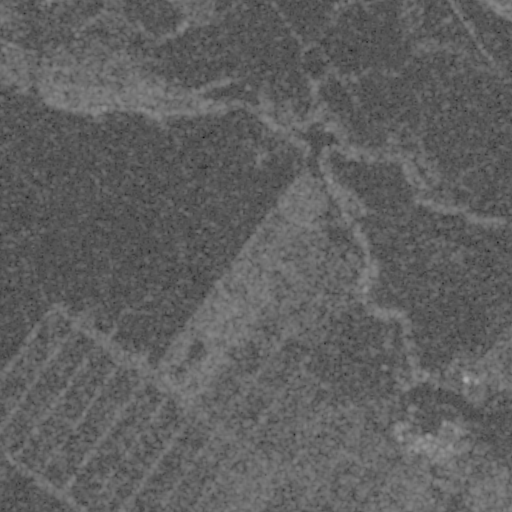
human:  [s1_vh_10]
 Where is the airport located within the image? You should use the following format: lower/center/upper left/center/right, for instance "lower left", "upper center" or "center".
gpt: The airport is located in the center right of the image.
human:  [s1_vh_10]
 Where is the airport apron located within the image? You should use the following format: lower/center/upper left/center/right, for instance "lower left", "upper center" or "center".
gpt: The airport apron is located in the center right of the image.
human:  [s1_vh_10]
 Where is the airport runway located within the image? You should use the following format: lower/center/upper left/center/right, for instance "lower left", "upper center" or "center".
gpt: The airport runway is located in the center right of the image.
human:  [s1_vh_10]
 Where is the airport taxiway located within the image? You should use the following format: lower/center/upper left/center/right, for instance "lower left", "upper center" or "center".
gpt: The airport taxiway is located in the center right of the image.
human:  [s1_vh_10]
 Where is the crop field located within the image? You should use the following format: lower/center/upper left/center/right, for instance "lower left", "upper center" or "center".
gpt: The crop field is located in the lower right of the image.
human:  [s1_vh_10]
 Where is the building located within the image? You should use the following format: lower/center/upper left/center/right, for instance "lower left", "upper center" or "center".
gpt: There is no building in the image.

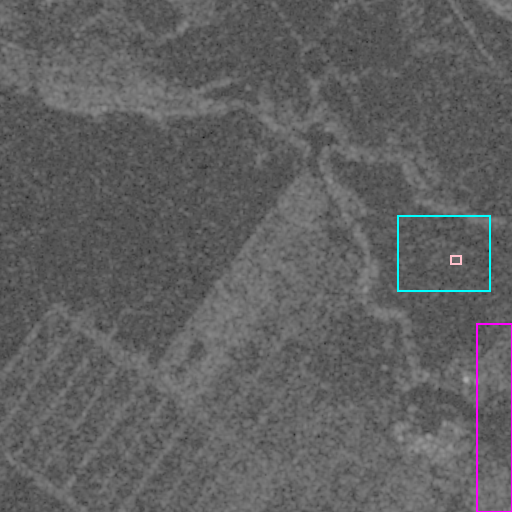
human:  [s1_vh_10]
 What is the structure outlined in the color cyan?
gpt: The structure outlined in cyan is an airport.
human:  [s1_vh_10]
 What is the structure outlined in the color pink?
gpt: The structure outlined in pink is an airport apron.
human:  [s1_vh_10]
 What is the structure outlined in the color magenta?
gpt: The structure outlined in magenta is a crop field.
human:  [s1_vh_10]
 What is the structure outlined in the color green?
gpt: There is no green outline.